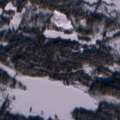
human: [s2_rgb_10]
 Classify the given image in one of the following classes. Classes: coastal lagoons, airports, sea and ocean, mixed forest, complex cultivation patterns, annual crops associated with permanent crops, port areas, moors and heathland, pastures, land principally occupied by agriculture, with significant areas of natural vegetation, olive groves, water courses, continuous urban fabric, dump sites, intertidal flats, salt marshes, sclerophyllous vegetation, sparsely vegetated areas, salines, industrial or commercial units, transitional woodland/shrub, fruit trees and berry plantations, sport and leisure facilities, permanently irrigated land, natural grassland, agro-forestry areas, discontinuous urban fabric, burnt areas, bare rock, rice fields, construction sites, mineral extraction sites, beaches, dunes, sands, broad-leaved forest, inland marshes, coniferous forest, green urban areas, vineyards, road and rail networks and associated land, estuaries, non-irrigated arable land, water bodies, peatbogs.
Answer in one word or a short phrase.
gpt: land principally occupied by agriculture, with significant areas of natural vegetation, coniferous forest, mixed forest, transitional woodland/shrub